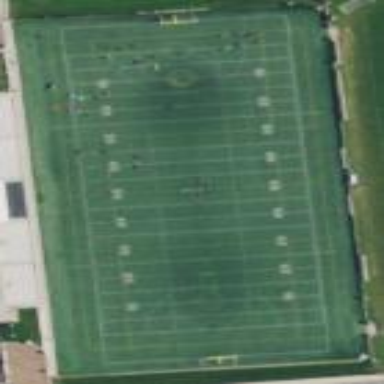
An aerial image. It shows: Multi-sport pitch with artificial turf for leisure land.